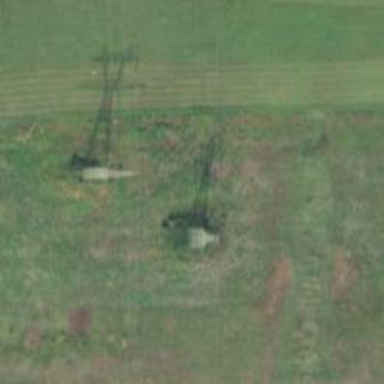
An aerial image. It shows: Lattice structure tower used for power transmission.